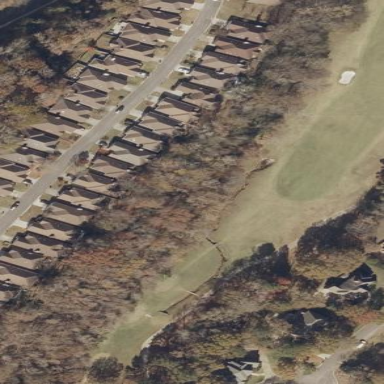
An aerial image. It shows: Water hazard in golf course. The hazard is natural water feature.